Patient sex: M
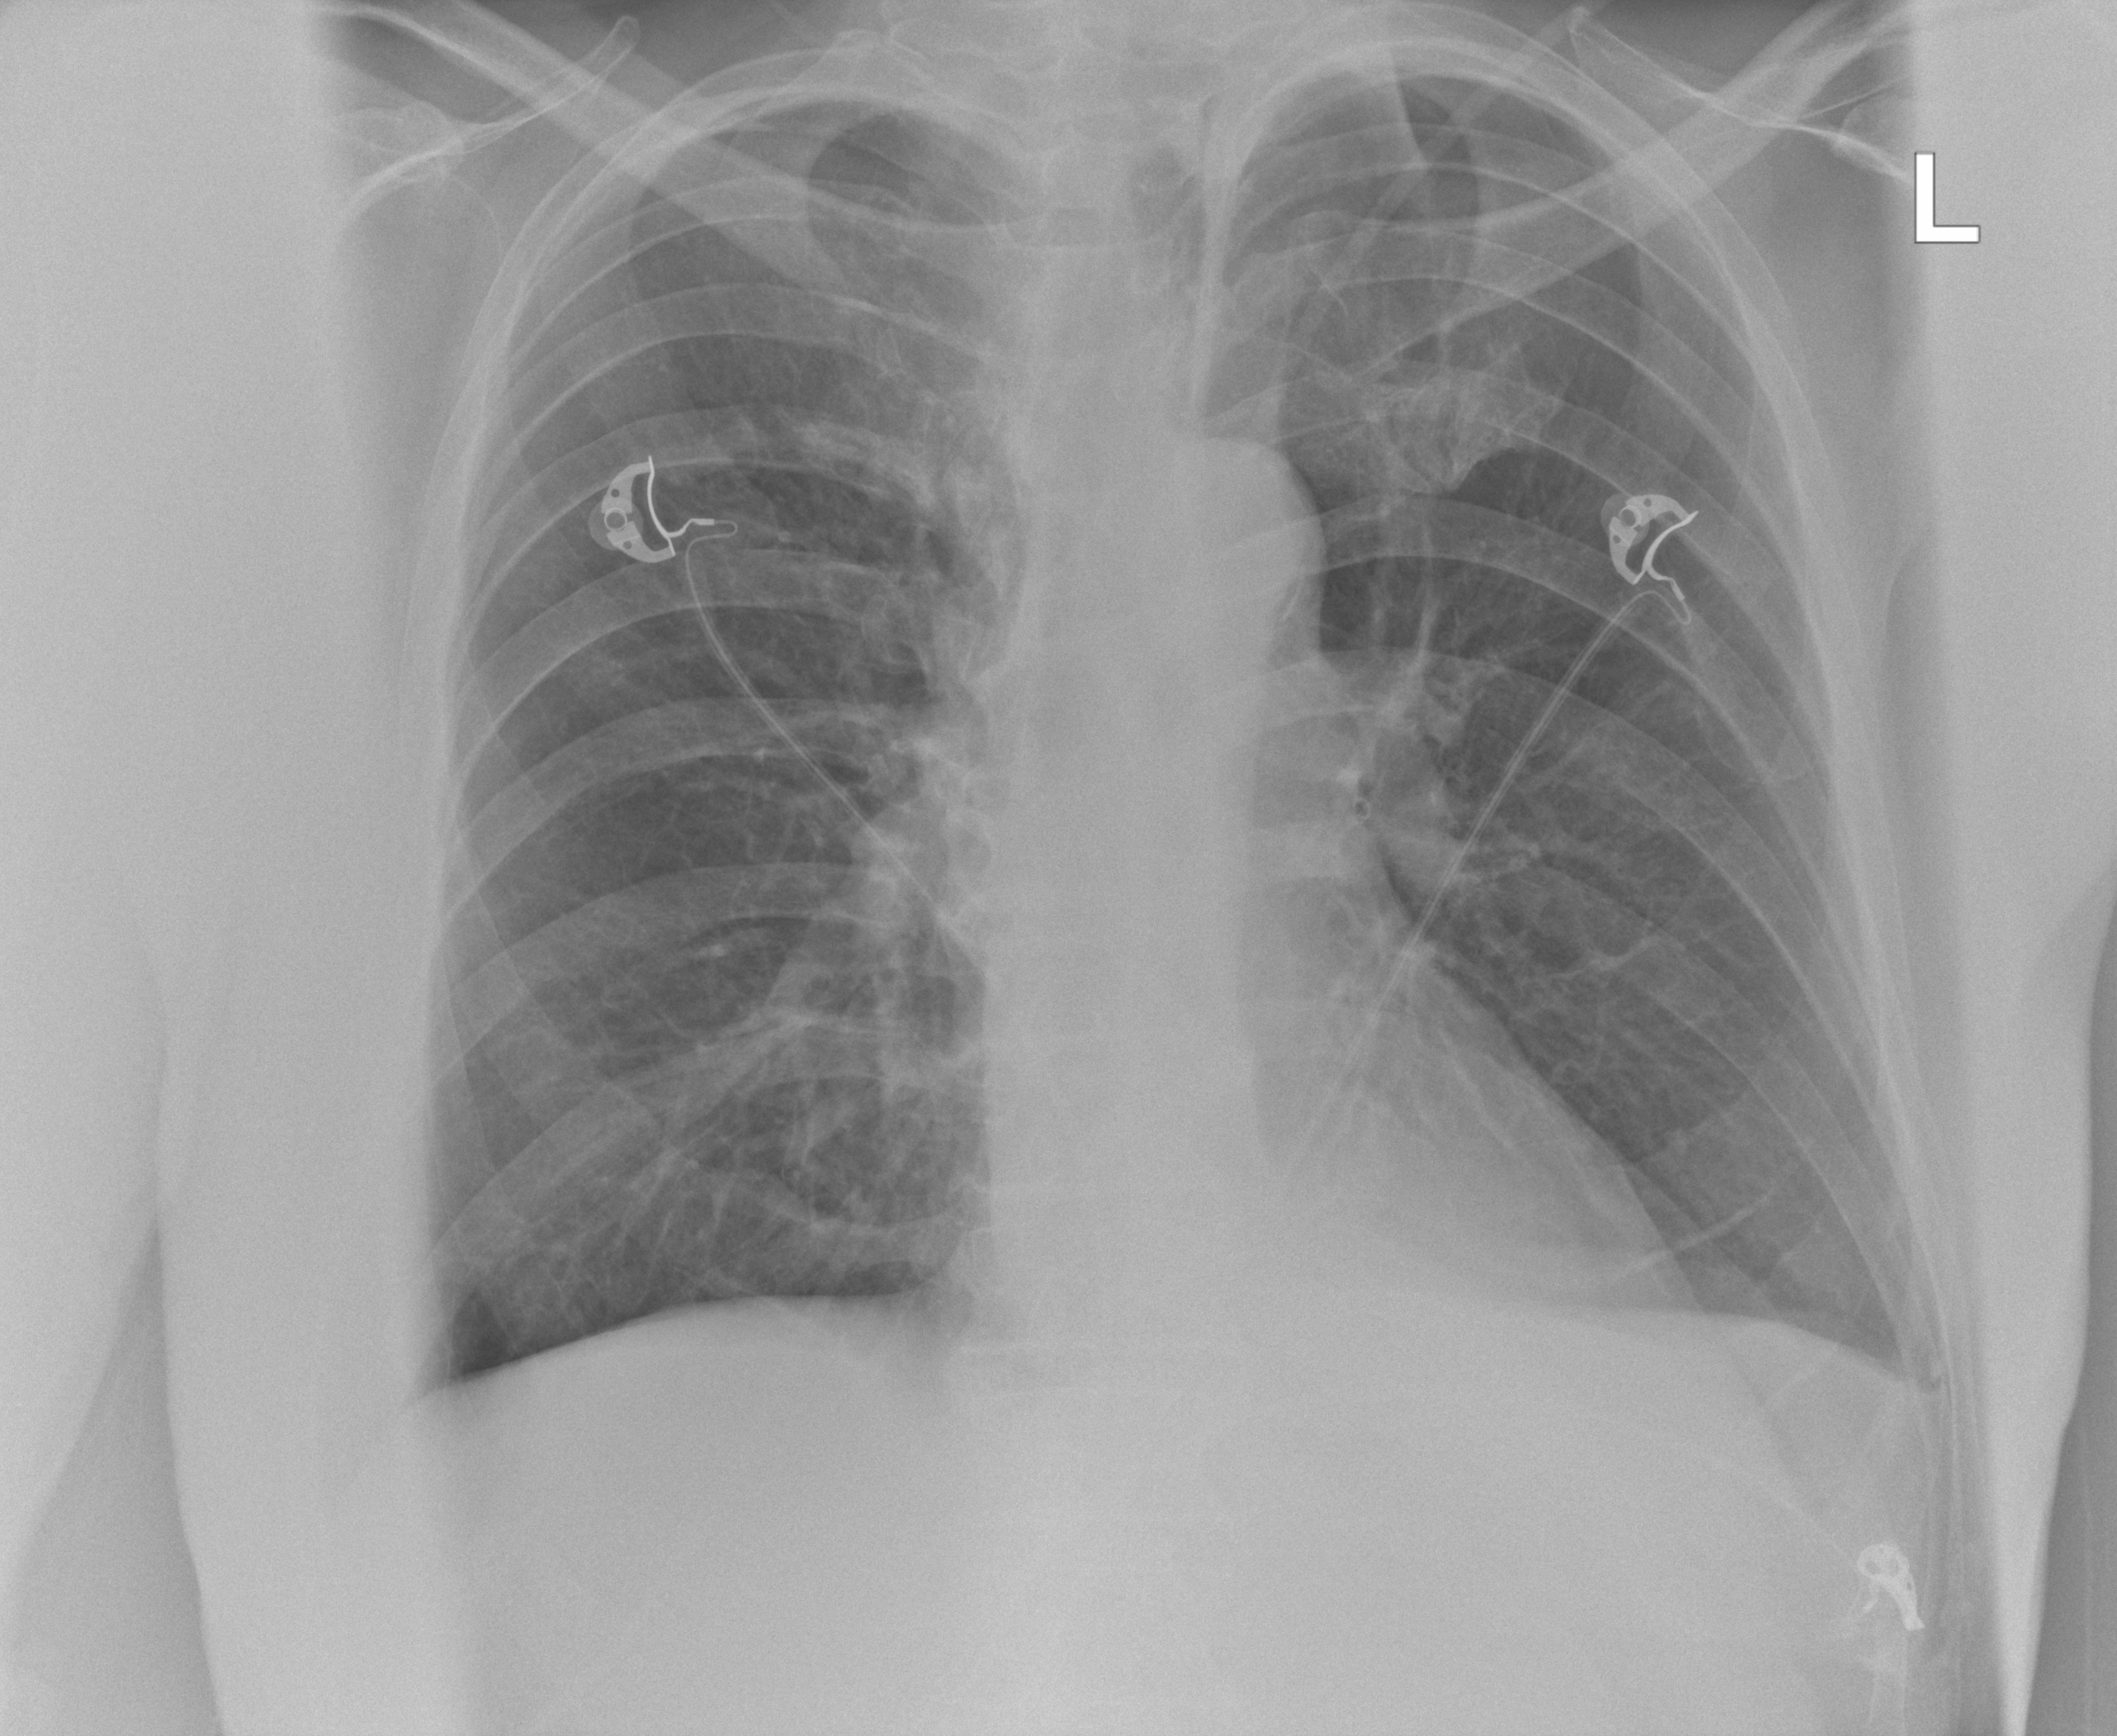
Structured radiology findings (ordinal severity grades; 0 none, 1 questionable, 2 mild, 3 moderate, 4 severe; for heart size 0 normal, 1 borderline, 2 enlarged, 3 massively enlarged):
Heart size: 0
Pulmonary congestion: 0
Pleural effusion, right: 1
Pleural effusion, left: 2
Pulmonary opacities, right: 0
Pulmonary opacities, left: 0
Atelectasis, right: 0
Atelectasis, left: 2